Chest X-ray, AP view. Patient: 11 years old, sex F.
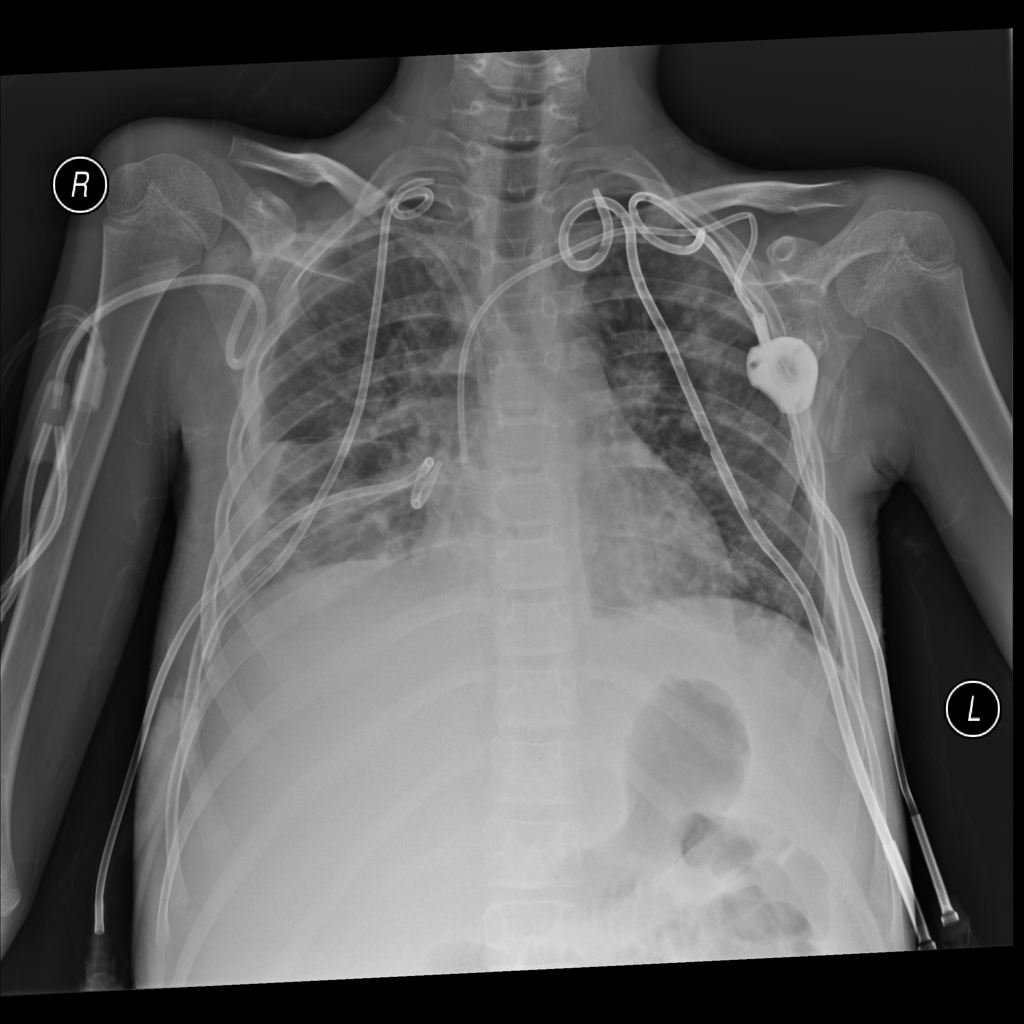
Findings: Effusion